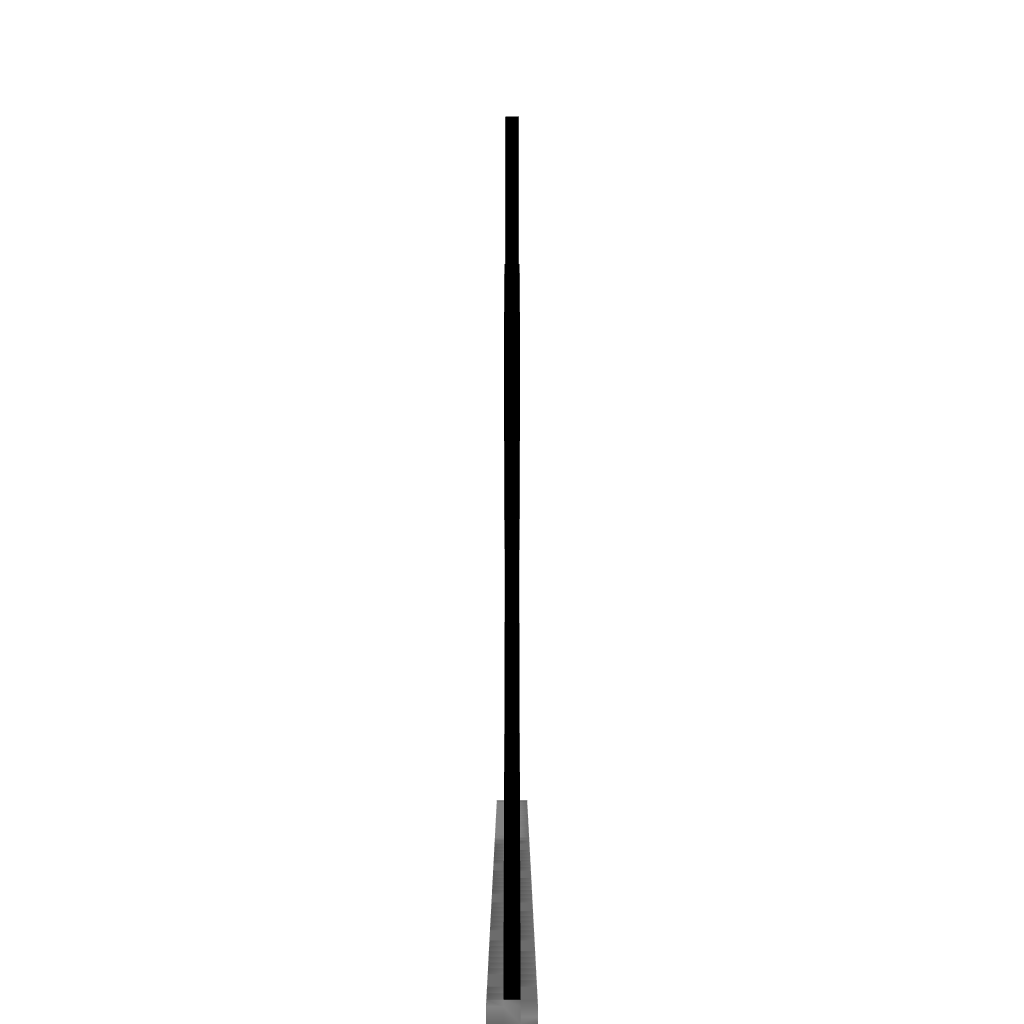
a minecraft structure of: Scooby Doo Pixel Art bad low quality